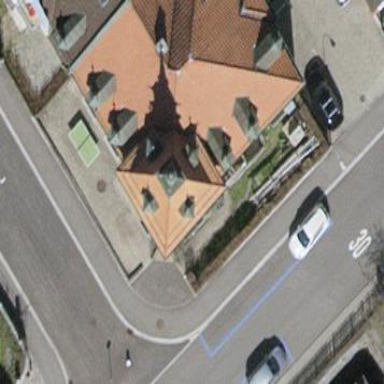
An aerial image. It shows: Asphalt parking lane.